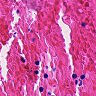
Metastatic tissue present: no